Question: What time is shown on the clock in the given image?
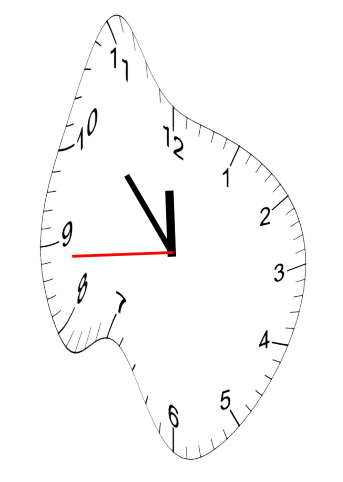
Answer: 11:52:44